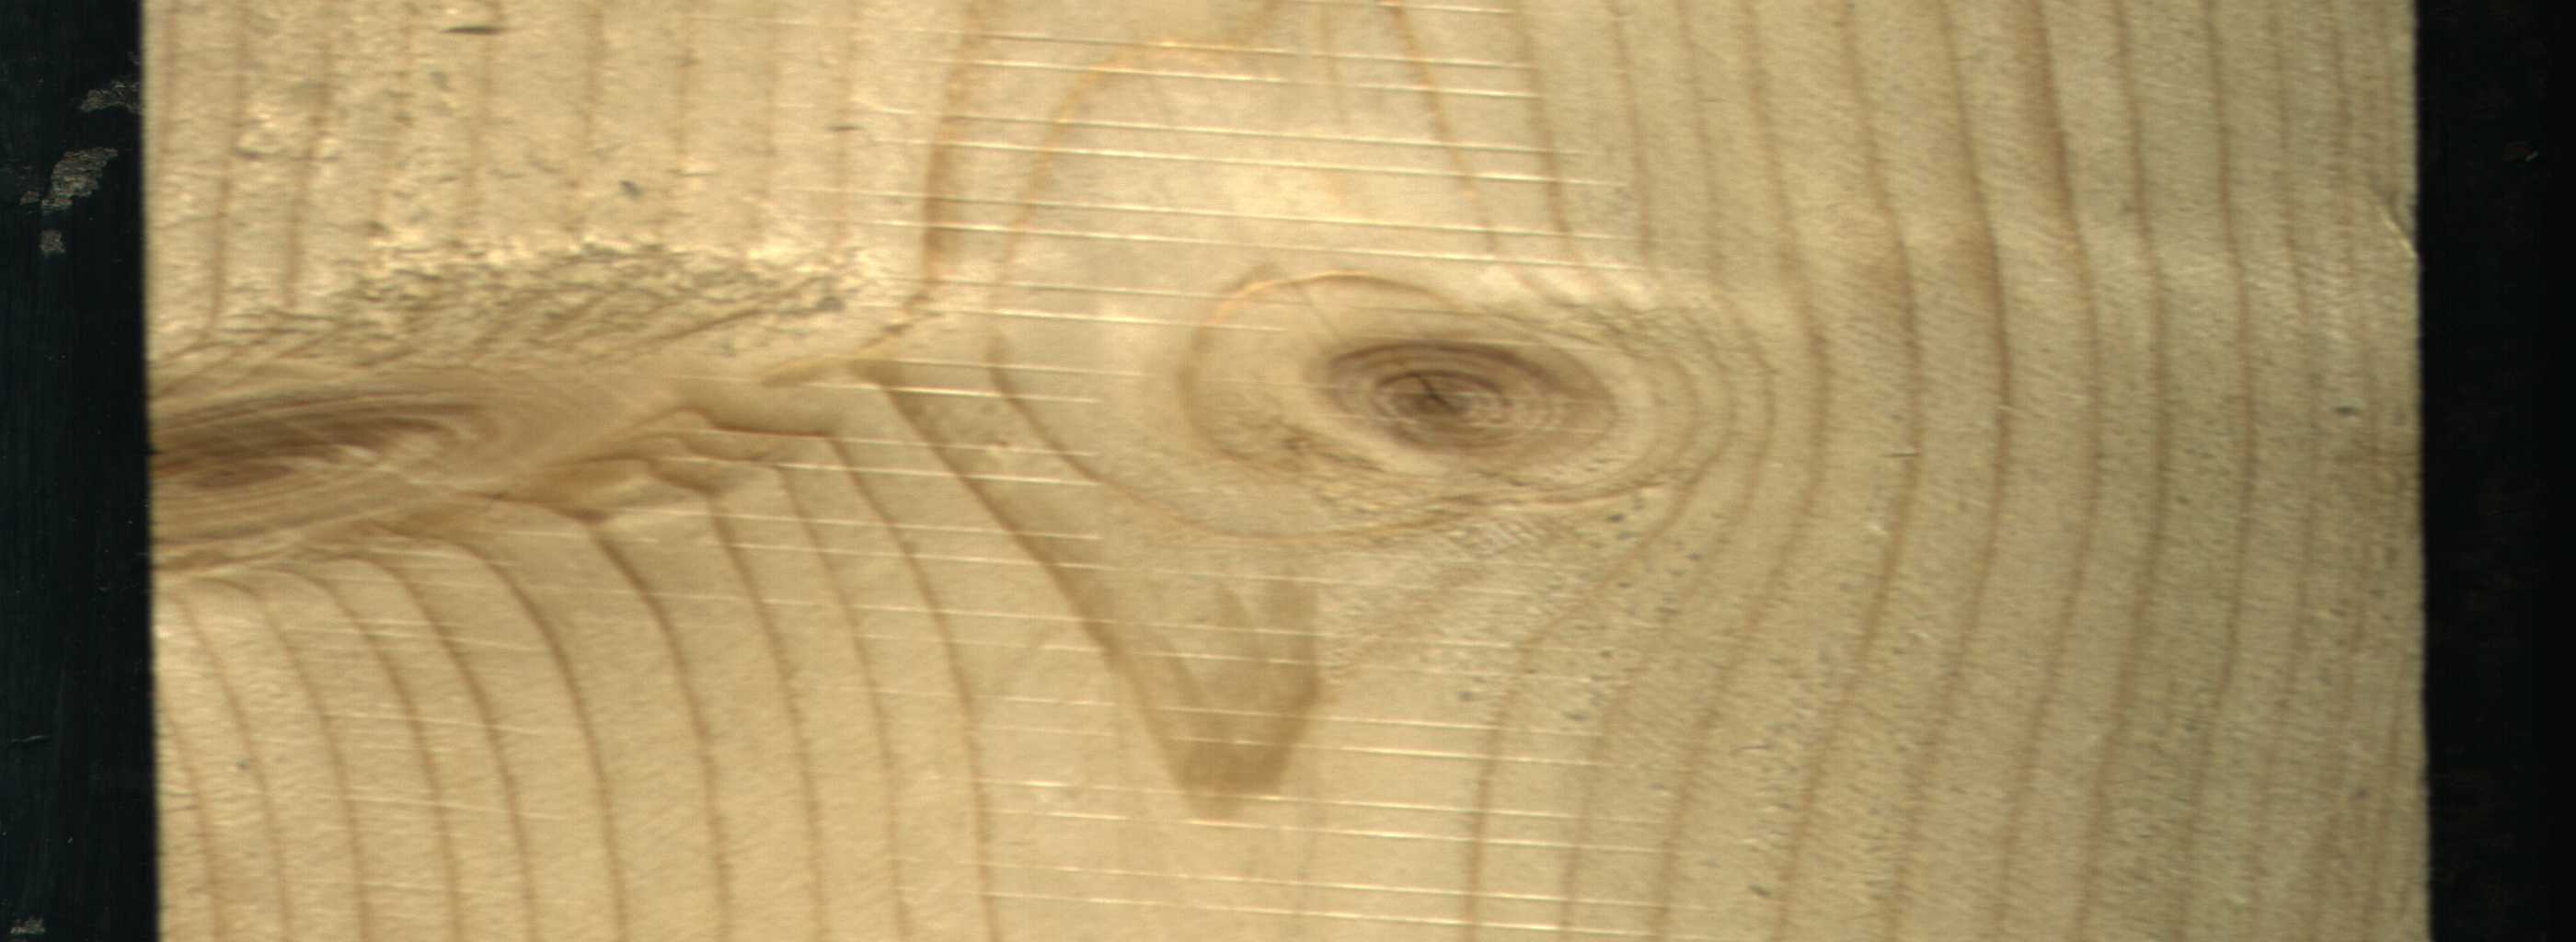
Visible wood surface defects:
Live_Knot
Live_Knot